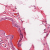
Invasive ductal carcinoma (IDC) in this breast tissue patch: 1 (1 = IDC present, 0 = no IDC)